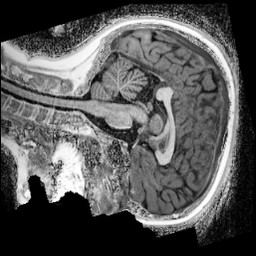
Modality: UNIT1_denoised
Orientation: sagittal
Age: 12
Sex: female
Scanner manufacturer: siemens
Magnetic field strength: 3 T
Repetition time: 4 s
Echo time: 0.00299 s